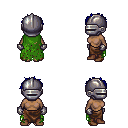
a pixel art fantasy rpg character, female body template, human, dark skin, green tattered cape, robe skirt, blue bedhead hairstyle, metal helm, metal gloves, brown shoes, four views (front, back, left, right), 2x2 character sprite sheet, small pixel art, hard edges, no anti-aliasing